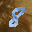
Label: 8